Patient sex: M
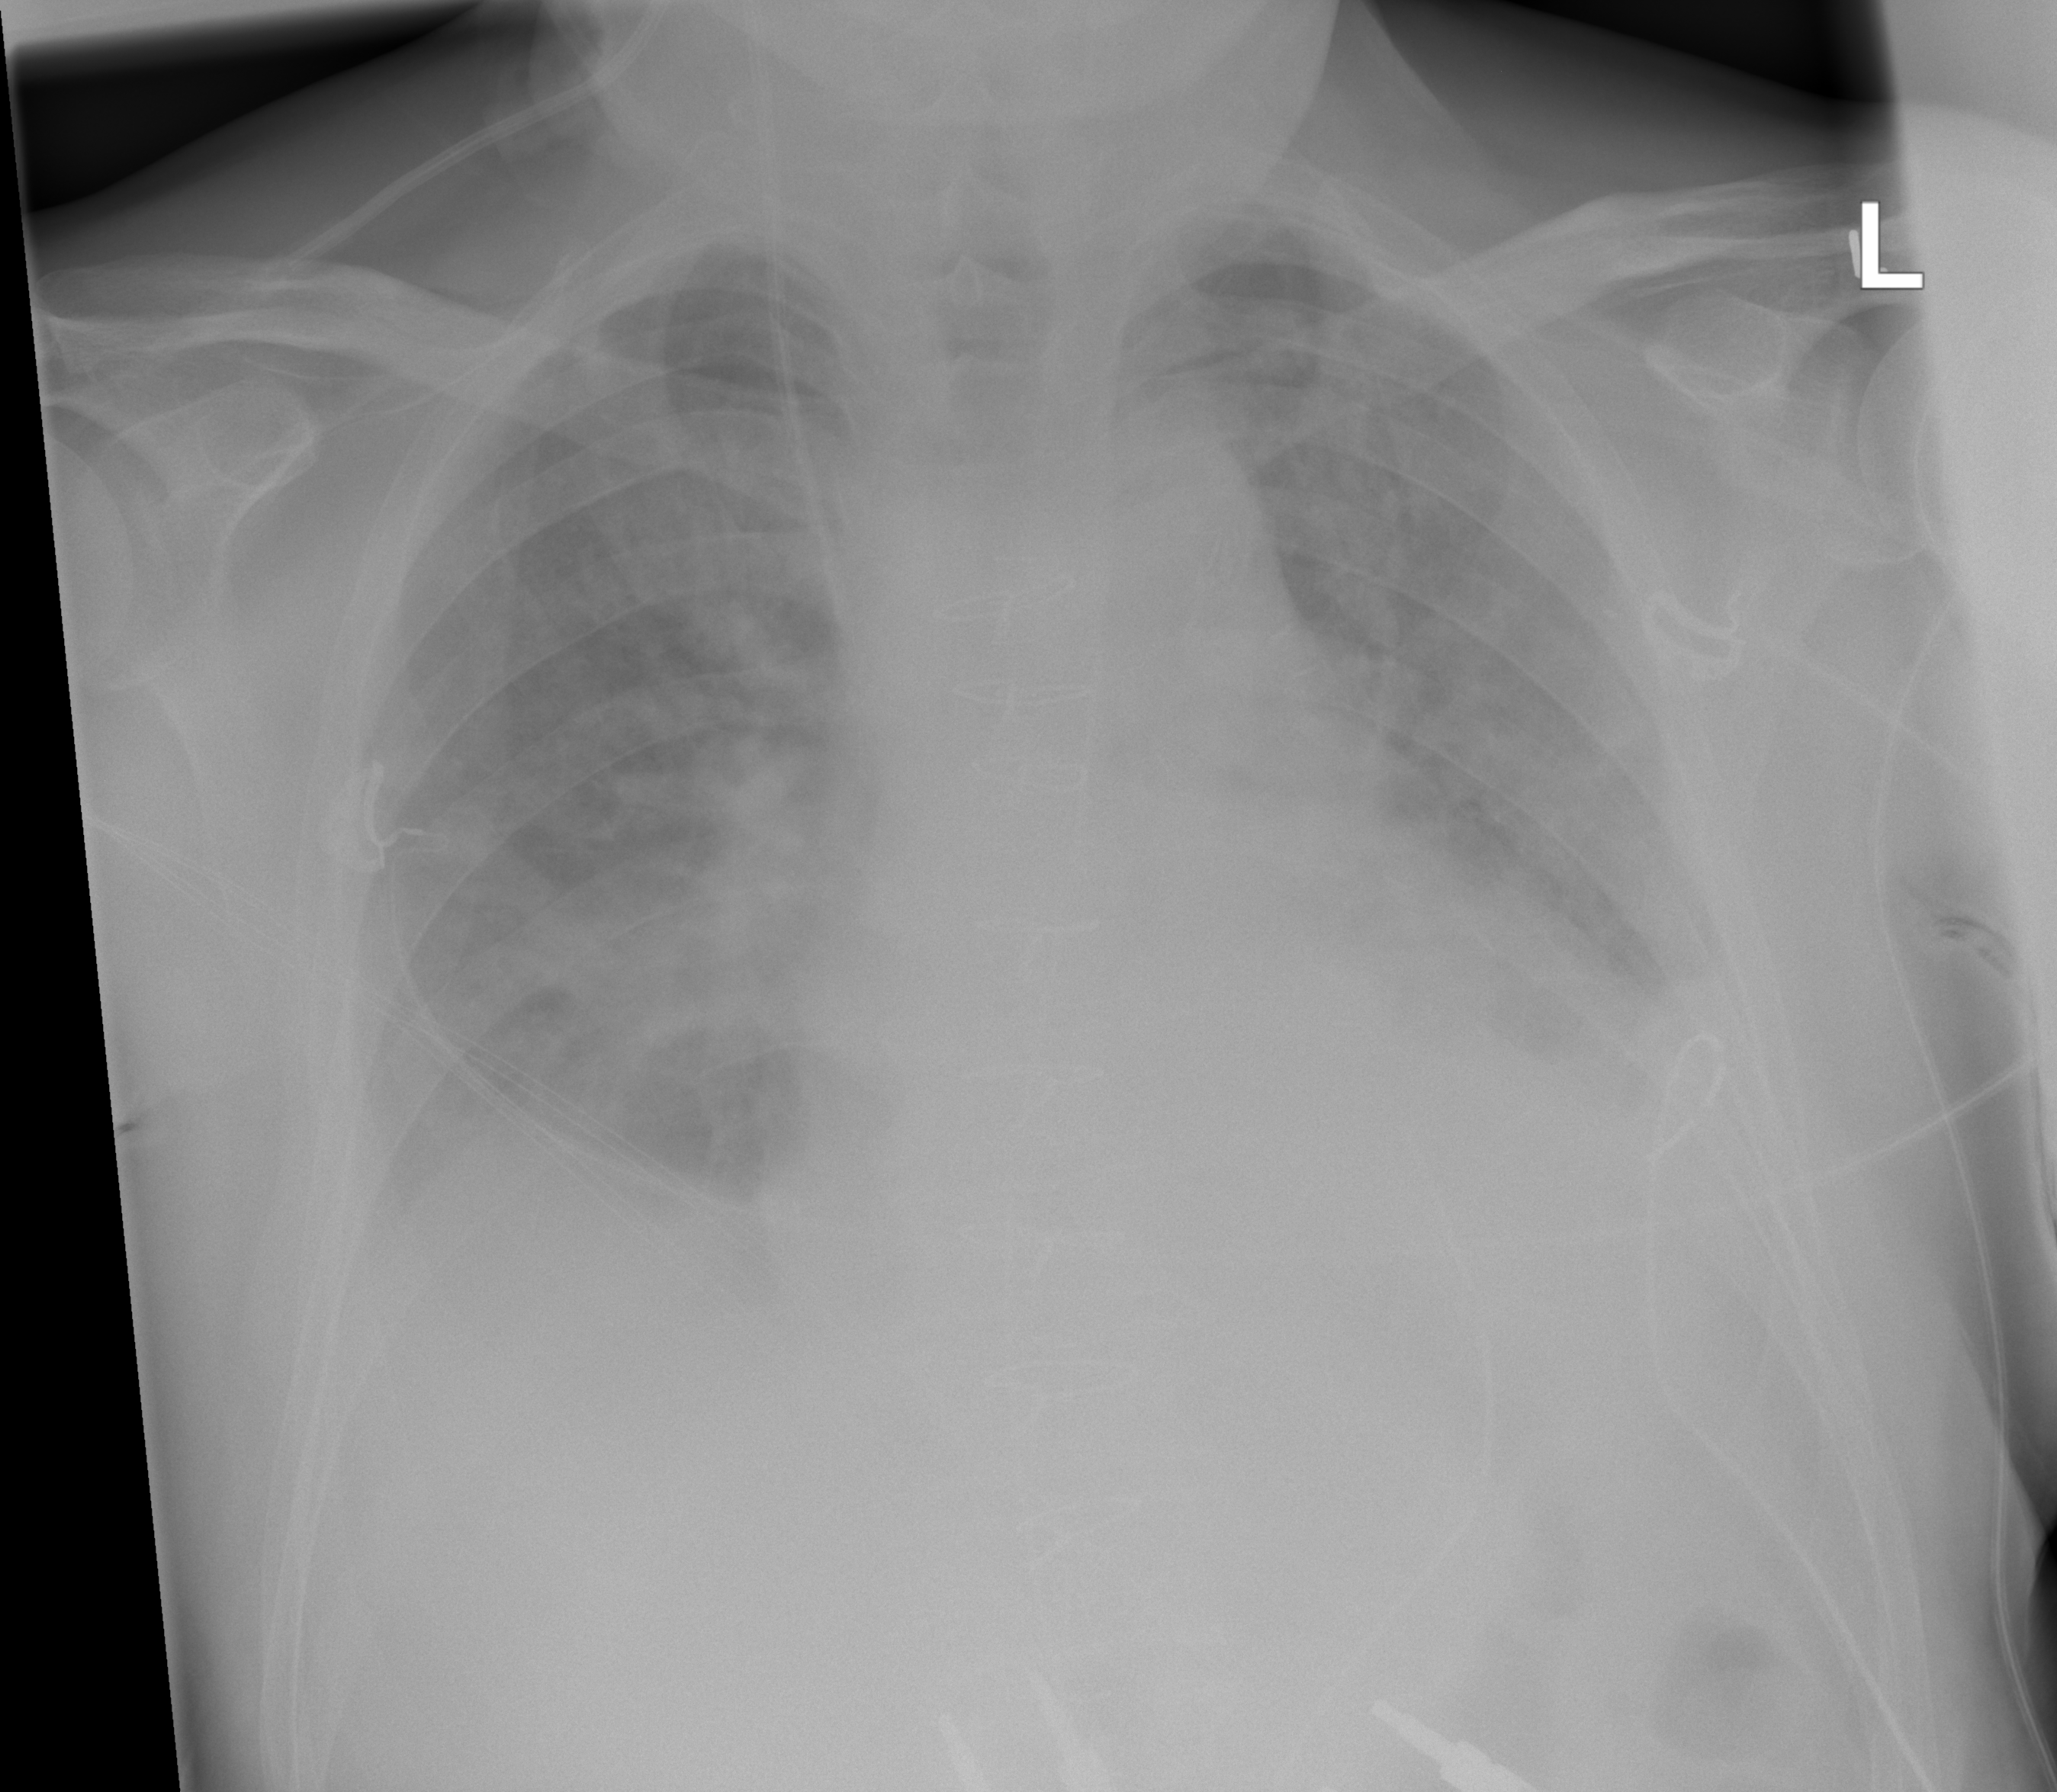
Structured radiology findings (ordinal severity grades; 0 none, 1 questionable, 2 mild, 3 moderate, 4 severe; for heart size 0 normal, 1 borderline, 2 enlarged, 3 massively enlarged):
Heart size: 0
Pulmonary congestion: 1
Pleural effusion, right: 0
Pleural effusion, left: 0
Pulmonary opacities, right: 2
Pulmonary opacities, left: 2
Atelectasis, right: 2
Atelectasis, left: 2